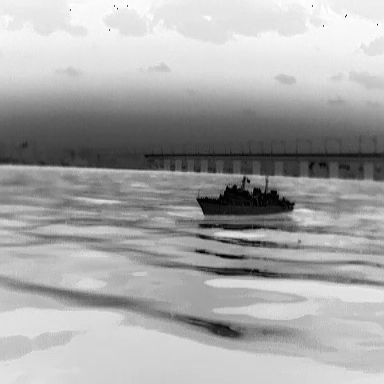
There is a warship in the infrared image.